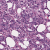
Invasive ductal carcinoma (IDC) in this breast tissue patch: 1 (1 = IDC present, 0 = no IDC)